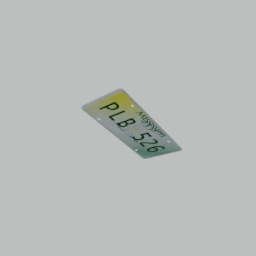
Label: mechanical